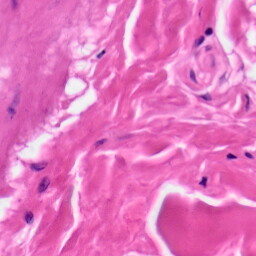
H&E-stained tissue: Skin